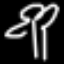
Label: palm tree